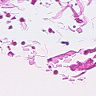
Metastatic tissue present: no